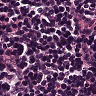
Metastatic tissue present: no